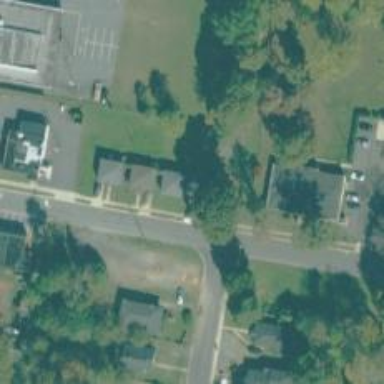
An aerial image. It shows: Residential road with asphalt surface. There is sidewalk on the left side.